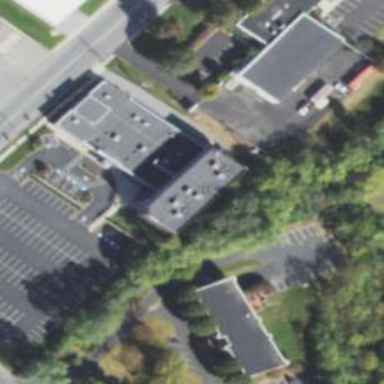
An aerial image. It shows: Clinic building.